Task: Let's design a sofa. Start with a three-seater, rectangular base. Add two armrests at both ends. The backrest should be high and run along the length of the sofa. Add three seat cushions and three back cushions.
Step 333:
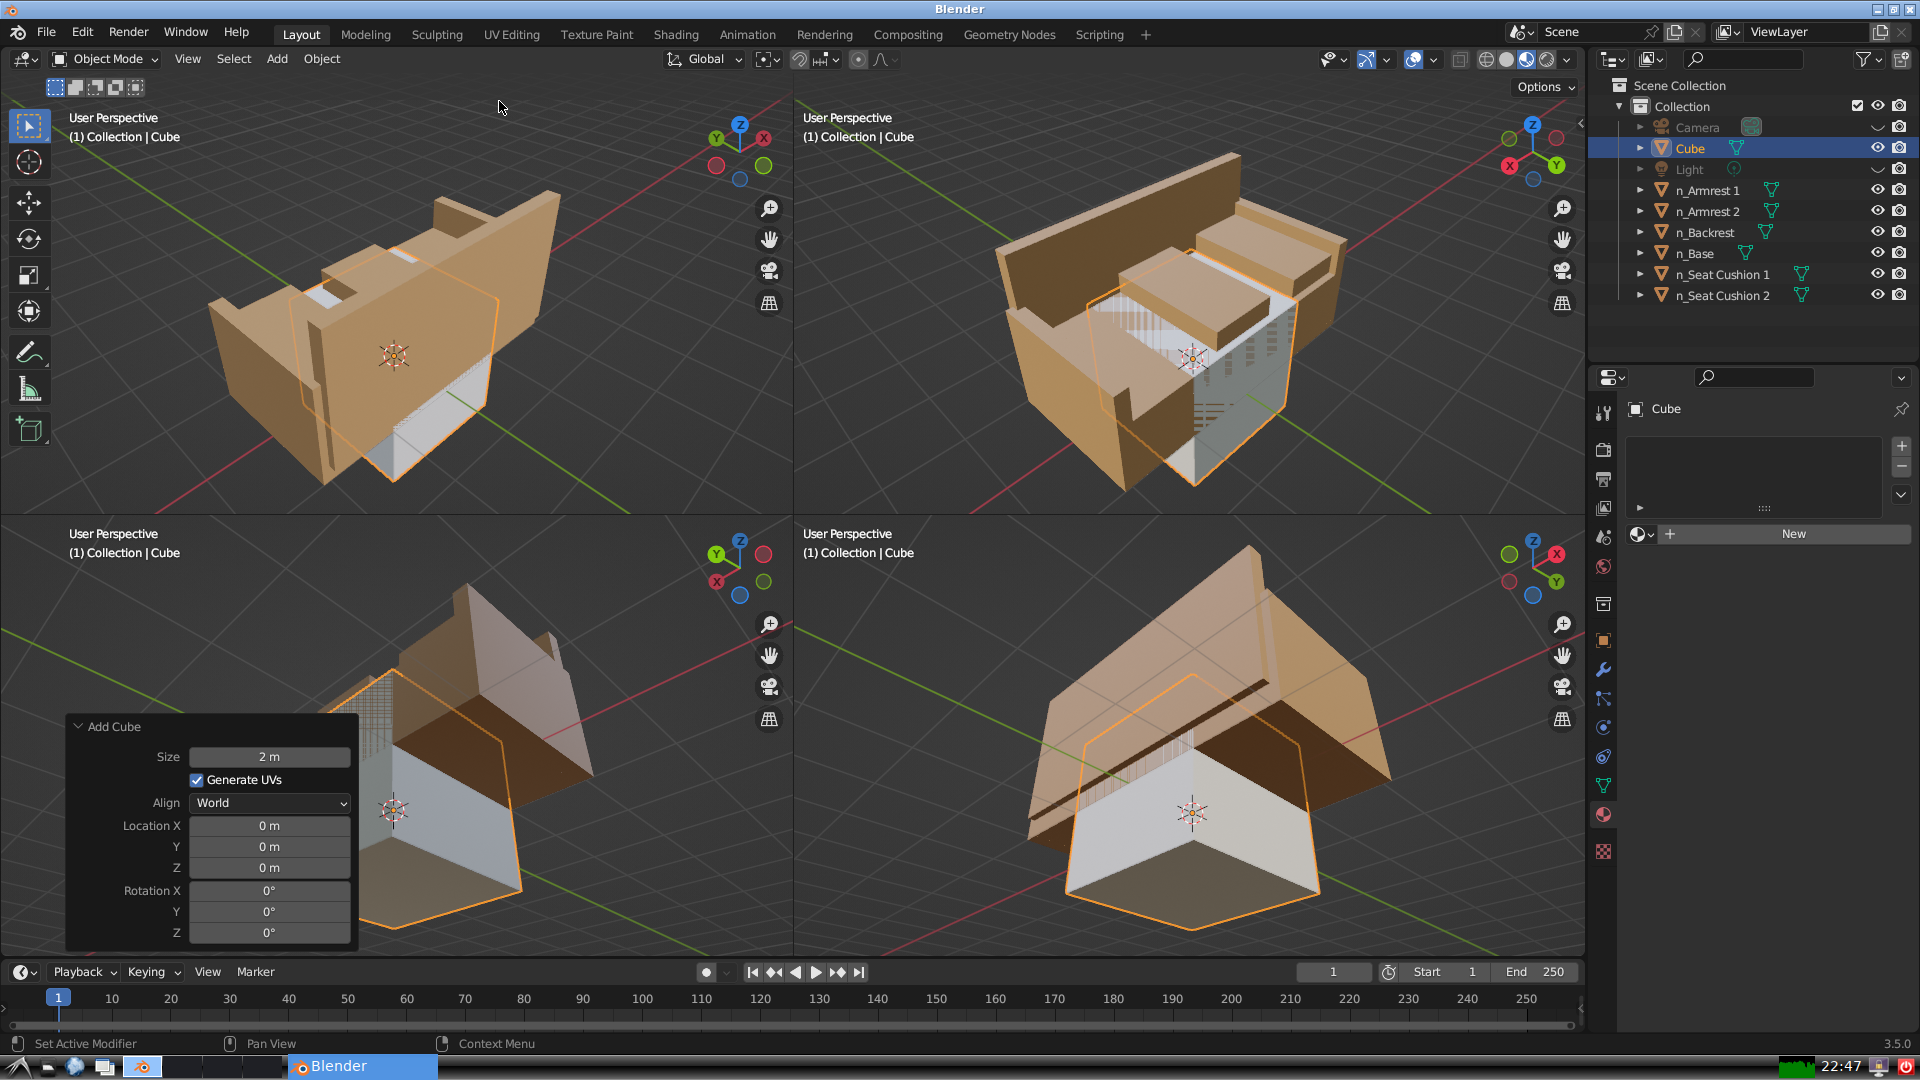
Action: {"mouse_move": [270, 757]}